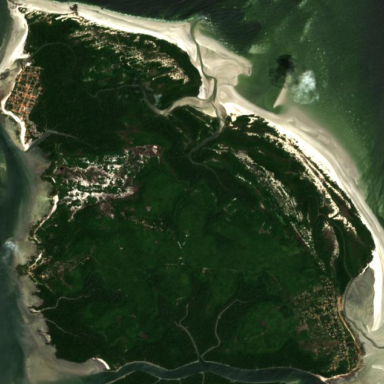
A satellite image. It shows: Island with natural coastline.